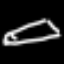
Label: pencil